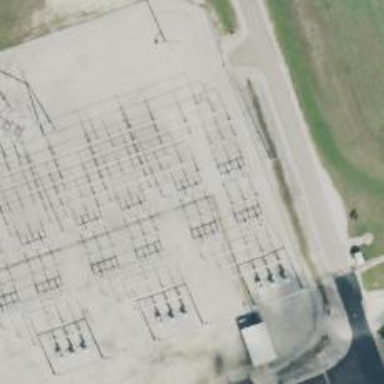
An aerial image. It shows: Switch used for power control.